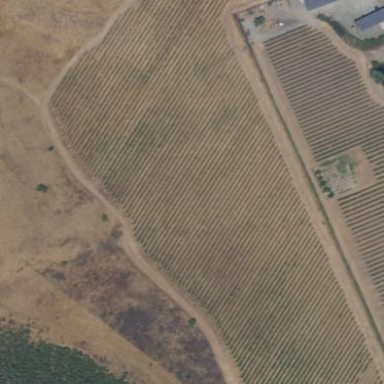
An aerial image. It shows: Vineyard with grape crops.